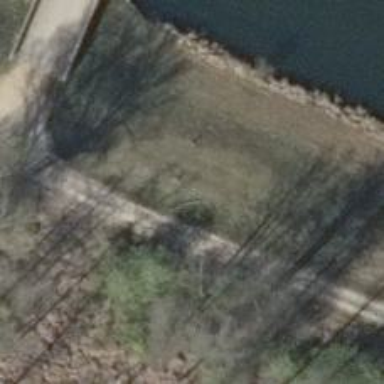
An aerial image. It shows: Embankment created as man-made structure.